Question: I have a histogram from measured data and I want to find an envelope (a continuous function) of this histogram. What do you suggest? How to do it in python?
'''
plot_histogram_of_real_data(file_name='/home/me/data.txt'):
plt.figure('Histogram of real data')
data = load_measured_data(file_name)
n, bins, patches = plt.hist(data, 30, facecolor='green', alpha=0.75)
plt.grid()
plt.show()
'''

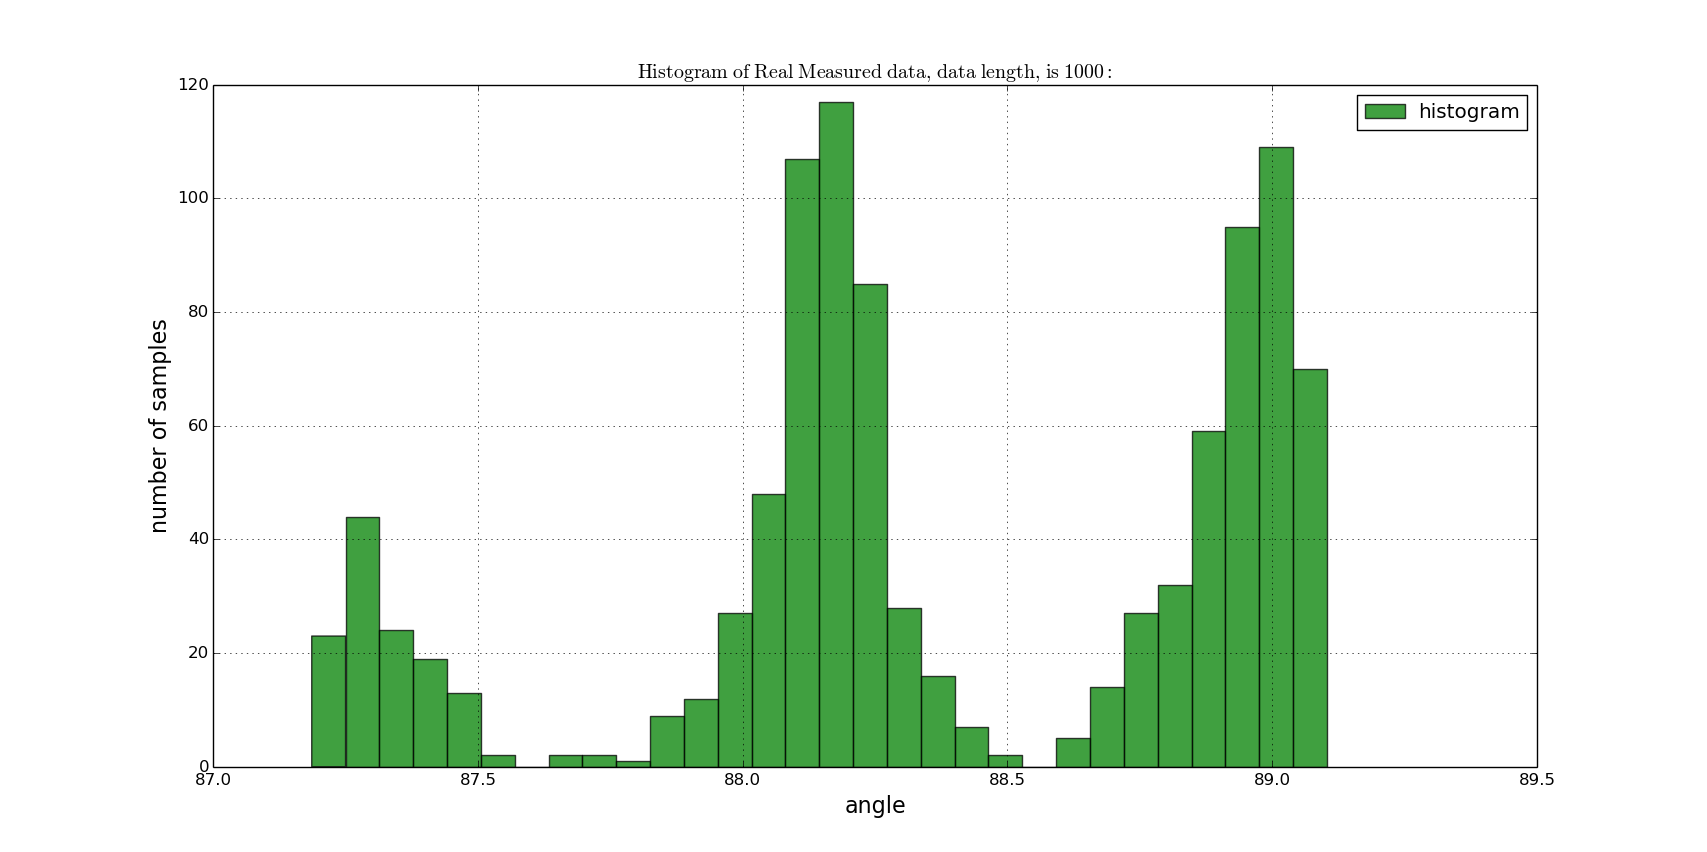
Answer: You can either fit the data that you get from a histogram using one of several ways:
- 'numpy.polyfit'<URL>- 'scipy.optimize.curve_fit'
There is also kernel density approximation: 'scipy.stats.gaussian_kde' which is a standard representation for most statsiticians.
In 'seaborn', you can plot 'sns.kdeplot' for a single set of data, and 'sns.violinplot' for multiple sets of data. For data which may vary significantly, I would suggest using the Kernel density estimates, rather than fitting some function of your own from histograms.